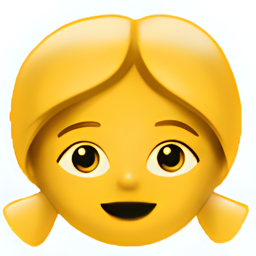
Name: girl
Emoji: 👧
Group: People & Body
Sub-group: person